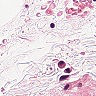
Metastatic tissue present: no